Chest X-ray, AP view. Patient: 18 years old, sex M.
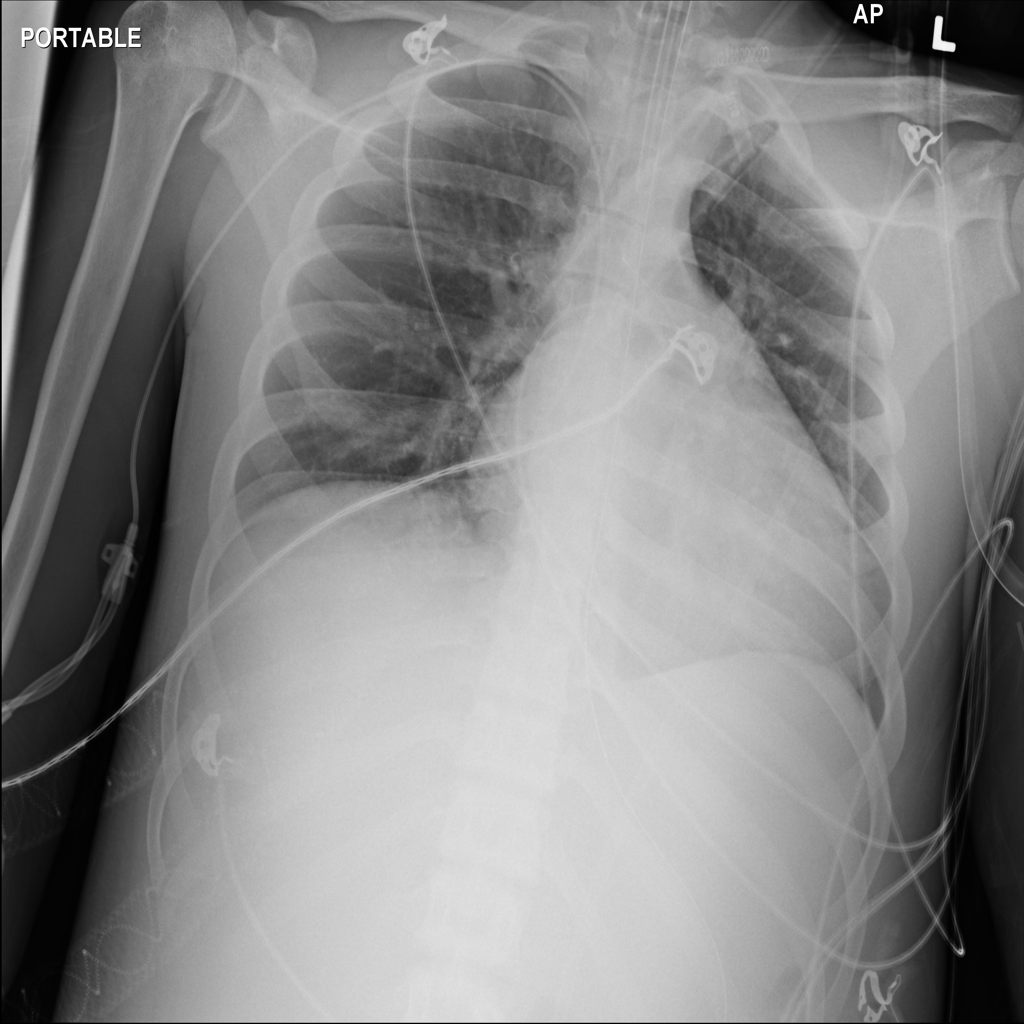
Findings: No Finding